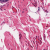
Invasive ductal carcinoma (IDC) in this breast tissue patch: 0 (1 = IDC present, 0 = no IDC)